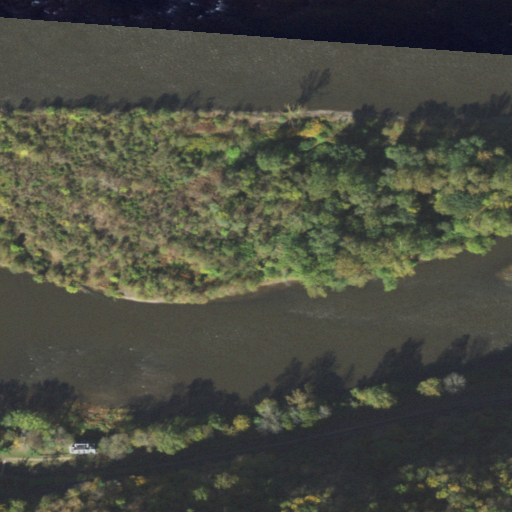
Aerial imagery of island in Pennsylvania named Lynn Island containing open water, deciduous forest, woody wetlands, open development, low intensity development, herbaceous wetlands, and grassland